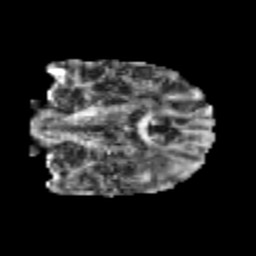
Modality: FA
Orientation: coronal
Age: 20
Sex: male
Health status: healthy
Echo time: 0.074 s